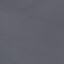
Label: SeaLake